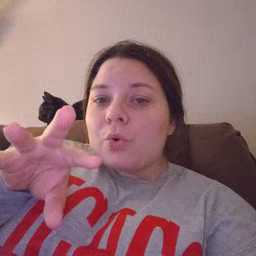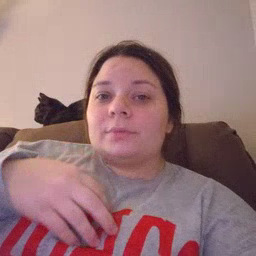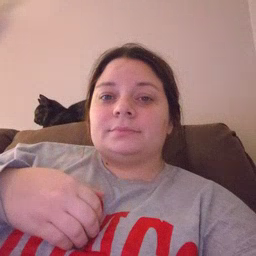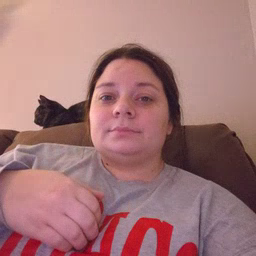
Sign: blow